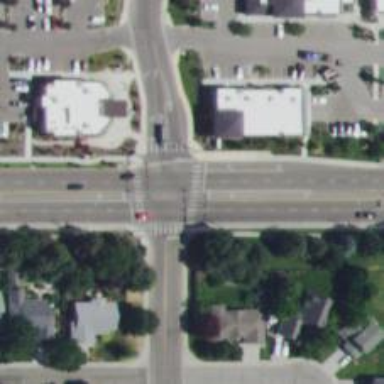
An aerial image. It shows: Marked crossing on the road.